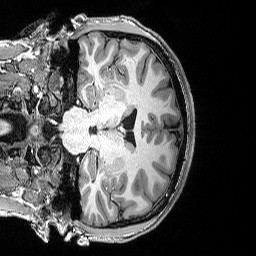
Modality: T1w
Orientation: coronal
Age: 24
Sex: male
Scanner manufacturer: siemens
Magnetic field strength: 3 T
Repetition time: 2.53 s
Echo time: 0.0033 s